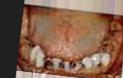
Condition: Caries